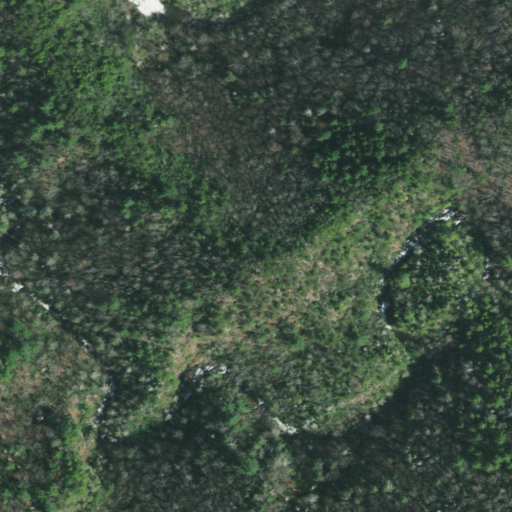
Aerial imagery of mountain in Tennessee named Potato Top containing evergreen forest, mixed forest, deciduous forest, and open development